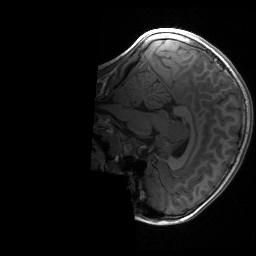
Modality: T1w
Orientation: sagittal
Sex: male
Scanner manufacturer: siemens
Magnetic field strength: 3 T
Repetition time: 1.9 s
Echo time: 0.00243 s